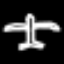
Label: airplane